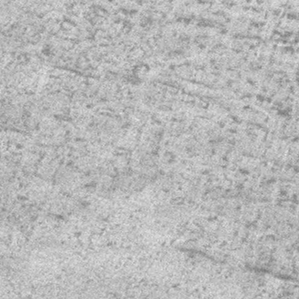
Label: frost